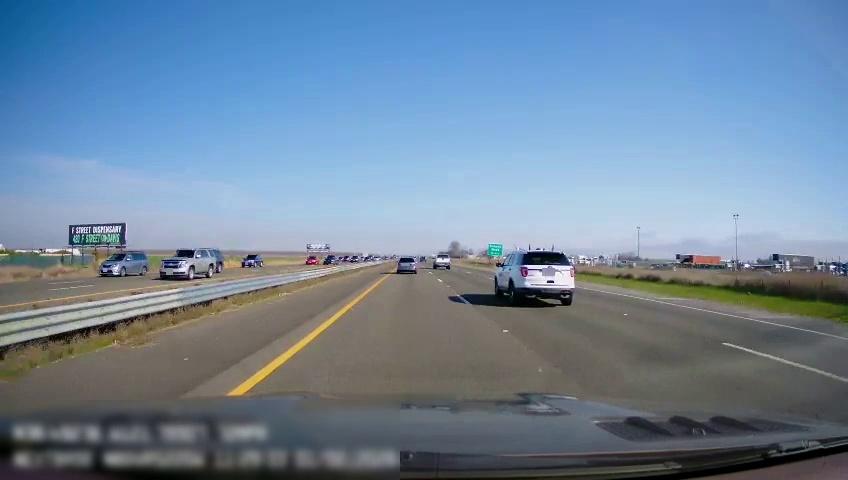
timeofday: Day
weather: Sunny
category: Drivable Space
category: Drivable Space
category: Vehicles | SUV
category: Vehicles | SUV
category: Vehicles | SUV
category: Vehicles | SUV
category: Vehicles | Car
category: Vehicles | SUV
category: Vehicles | SUV
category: Vehicles | SUV
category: Vehicles | Truck
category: Lanes | Current Lane
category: Lanes | Current Lane
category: Lanes | Alternate Lane
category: Lanes | Alternate Lane
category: Lanes | Opposite Lane
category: Lanes | Opposite Lane
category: Lanes | Opposite Lane
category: Traffic | Signs